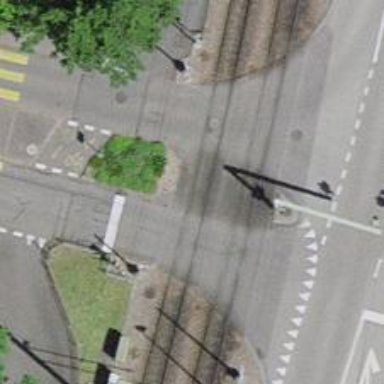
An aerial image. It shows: Tram railway with one track and electrified by contact line.